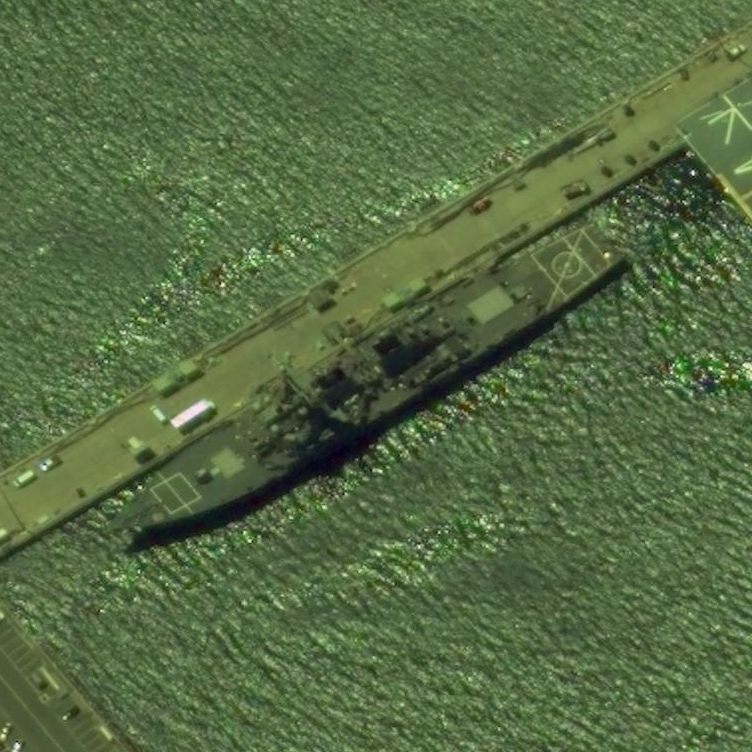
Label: destroyer